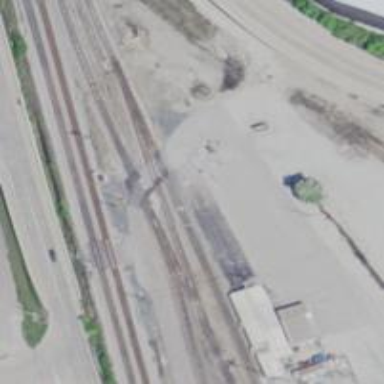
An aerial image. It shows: Railway yard for manifest purposes.